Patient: sex M, age 75
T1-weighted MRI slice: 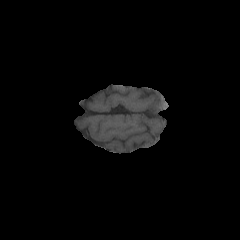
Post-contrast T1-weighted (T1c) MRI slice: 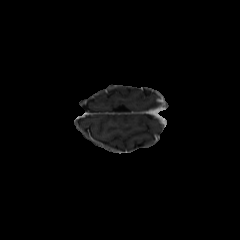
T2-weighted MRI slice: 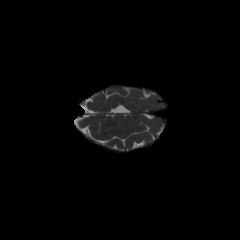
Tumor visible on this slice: no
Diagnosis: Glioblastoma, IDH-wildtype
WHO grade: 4